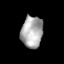
Tissue: skin
Cell type: Fibroblasts
Senescence score: 0.73
Nuclear area (px): 676
Mean DAPI intensity: 170.163